Interaction volume radius: 5 \u00c5
Interaction volume height: 40 \u00c5
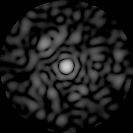
Disorder parameter: 0.845